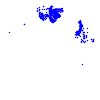
Particle: electron